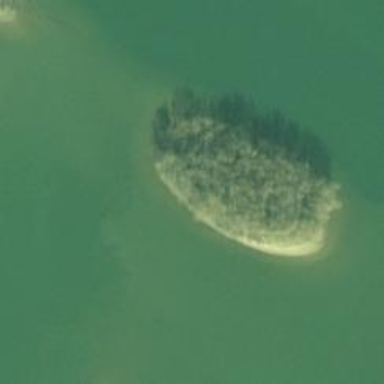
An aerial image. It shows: Image showing island.